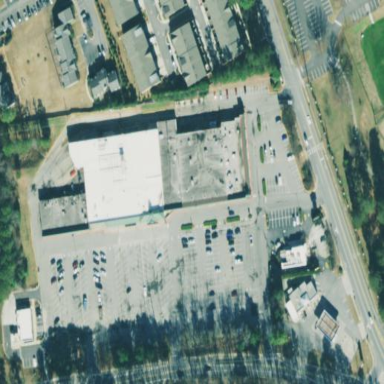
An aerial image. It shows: Commercial building.